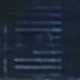
Vehicle type: Car